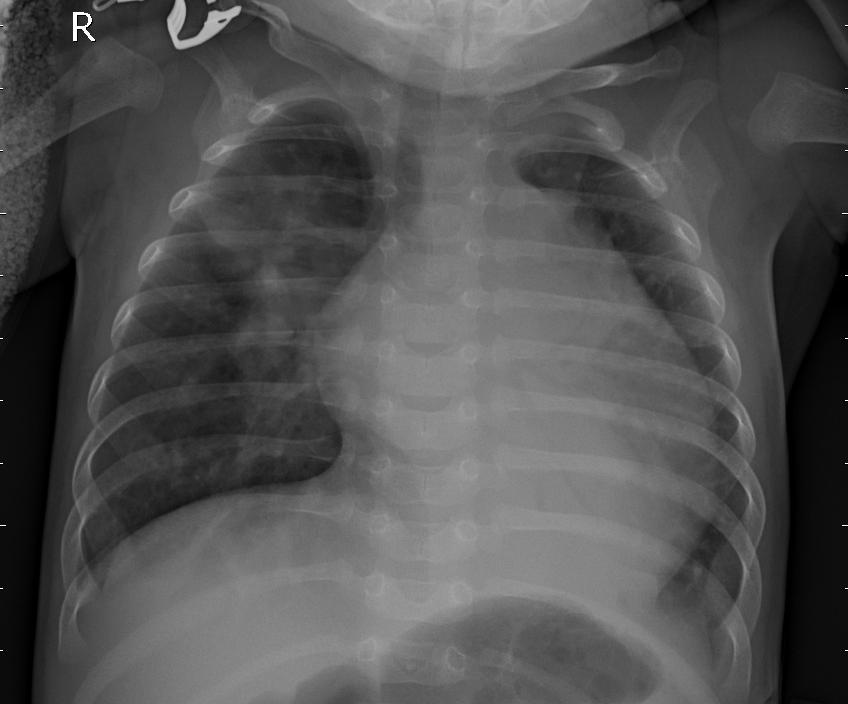
Diagnosis: PNEUMONIA